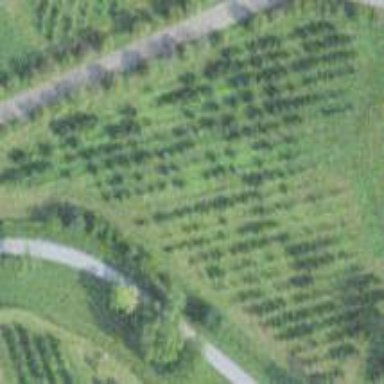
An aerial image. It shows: Orchard.